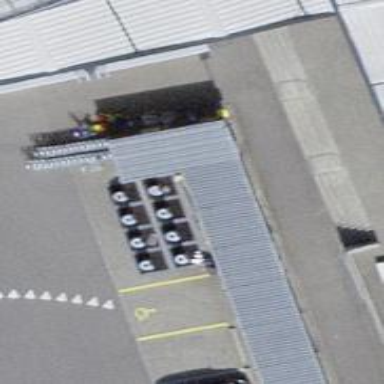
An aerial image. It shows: Recycling container in the area designated for recycling.